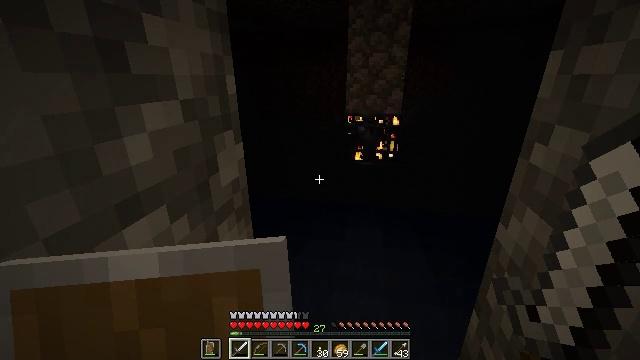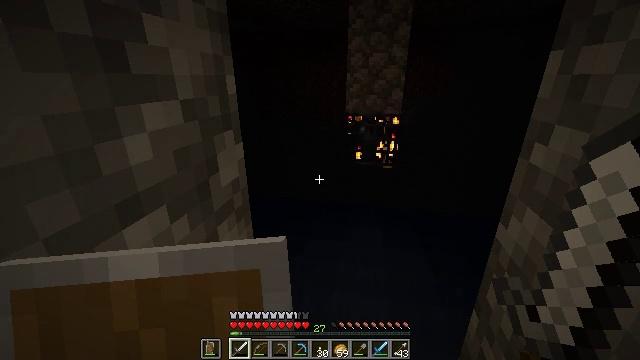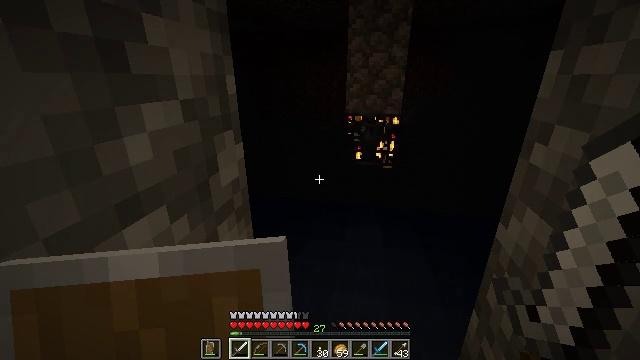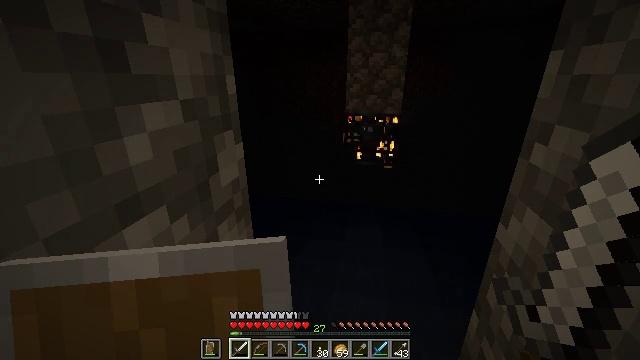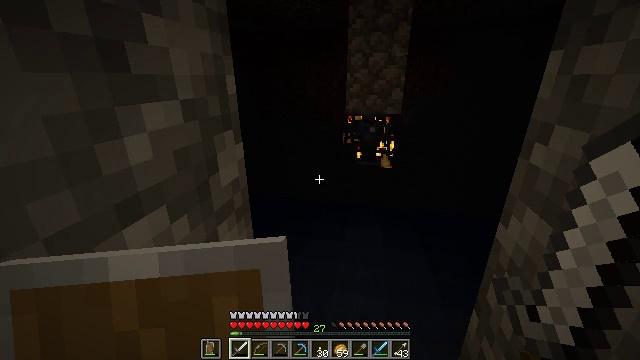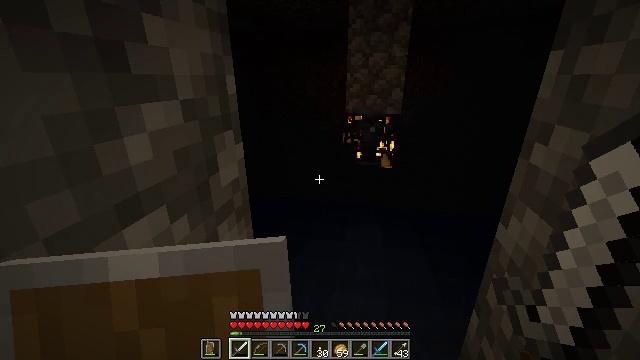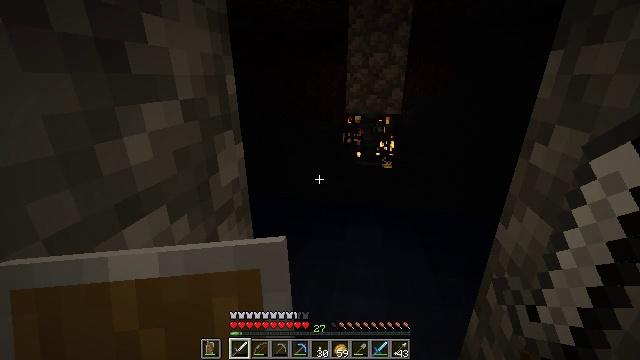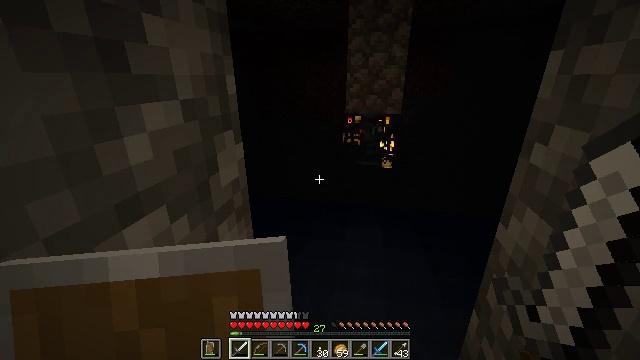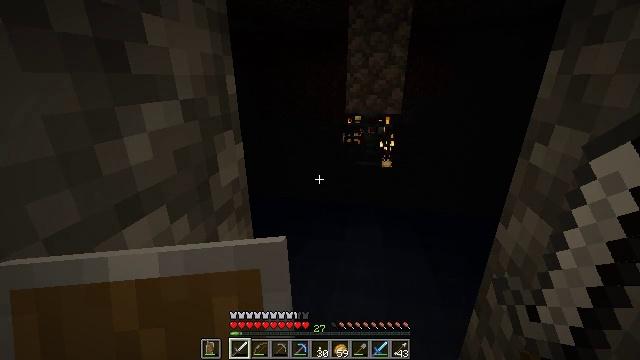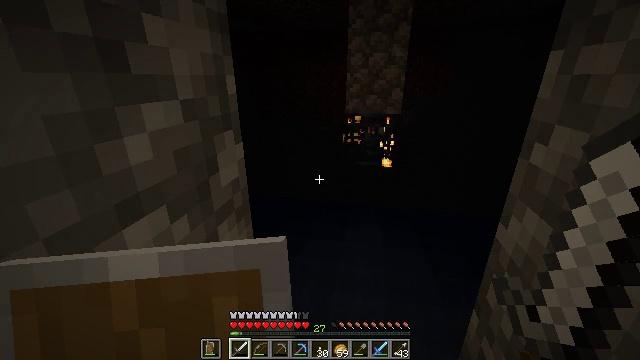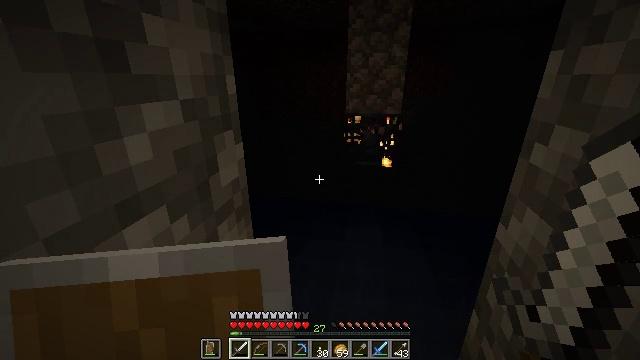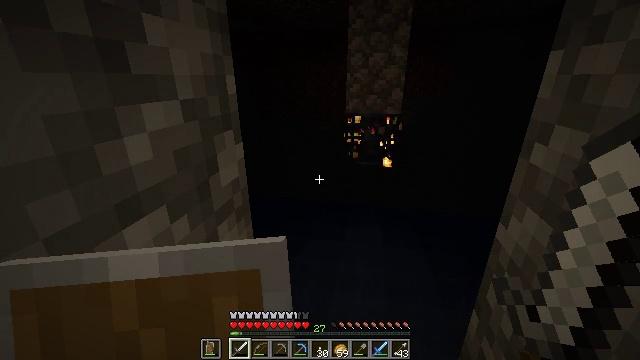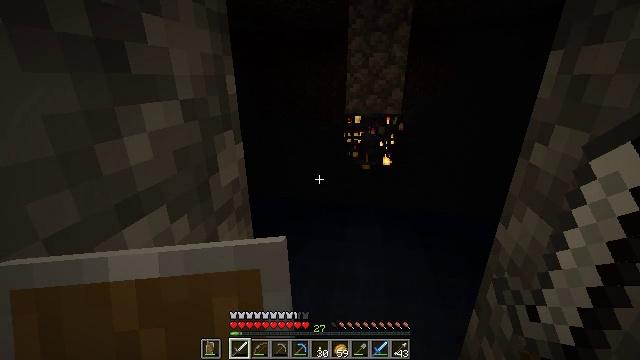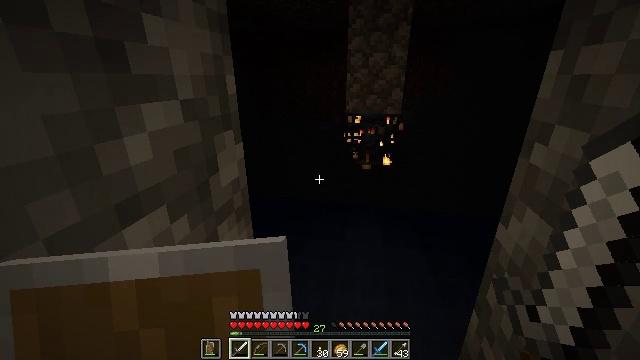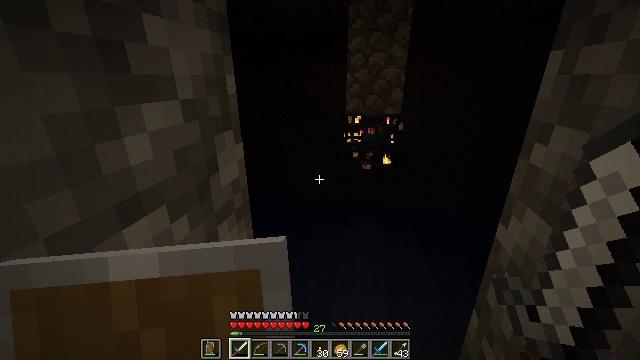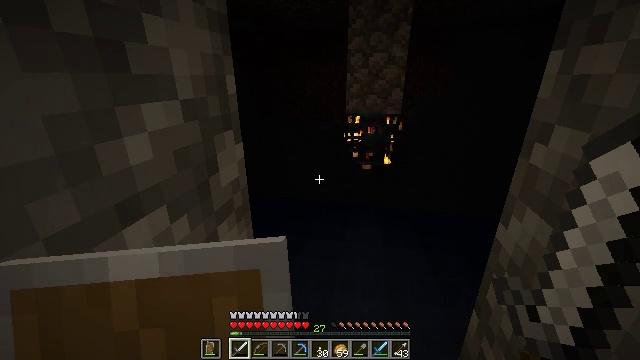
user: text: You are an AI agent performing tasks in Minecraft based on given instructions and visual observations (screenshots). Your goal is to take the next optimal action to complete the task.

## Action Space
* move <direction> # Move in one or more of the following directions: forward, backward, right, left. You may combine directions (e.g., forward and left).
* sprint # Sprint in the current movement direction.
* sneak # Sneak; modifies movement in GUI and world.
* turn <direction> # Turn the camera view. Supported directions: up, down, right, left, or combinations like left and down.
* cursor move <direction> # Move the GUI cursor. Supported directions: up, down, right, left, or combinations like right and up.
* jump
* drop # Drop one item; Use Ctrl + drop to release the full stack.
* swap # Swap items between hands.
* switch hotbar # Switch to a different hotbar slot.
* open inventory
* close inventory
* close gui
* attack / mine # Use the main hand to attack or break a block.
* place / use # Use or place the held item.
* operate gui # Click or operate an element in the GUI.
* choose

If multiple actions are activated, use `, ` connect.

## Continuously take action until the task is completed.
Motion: motion action
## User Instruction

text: Remove an iron sword from the inventory.
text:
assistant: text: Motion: no_op
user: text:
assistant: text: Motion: no_op
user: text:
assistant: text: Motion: no_op
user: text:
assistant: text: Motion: no_op
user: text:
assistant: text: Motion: no_op
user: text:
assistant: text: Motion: no_op
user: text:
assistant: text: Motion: no_op
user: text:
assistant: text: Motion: no_op
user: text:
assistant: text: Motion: no_op
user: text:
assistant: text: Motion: no_op
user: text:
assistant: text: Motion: no_op
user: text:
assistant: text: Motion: no_op
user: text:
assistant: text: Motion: no_op
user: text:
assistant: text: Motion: no_op
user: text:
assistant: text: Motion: no_op
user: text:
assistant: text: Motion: no_op
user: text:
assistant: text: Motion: no_op
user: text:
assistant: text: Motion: no_op
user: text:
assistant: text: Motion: no_op
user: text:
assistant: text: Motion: no_op
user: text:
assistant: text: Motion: no_op
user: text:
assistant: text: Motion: no_op
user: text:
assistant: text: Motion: no_op
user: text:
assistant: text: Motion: no_op
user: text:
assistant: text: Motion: no_op
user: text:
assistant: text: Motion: no_op
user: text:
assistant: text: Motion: no_op
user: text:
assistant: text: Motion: no_op
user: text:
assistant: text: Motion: no_op
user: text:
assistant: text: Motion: no_op